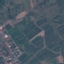
Label: PermanentCrop